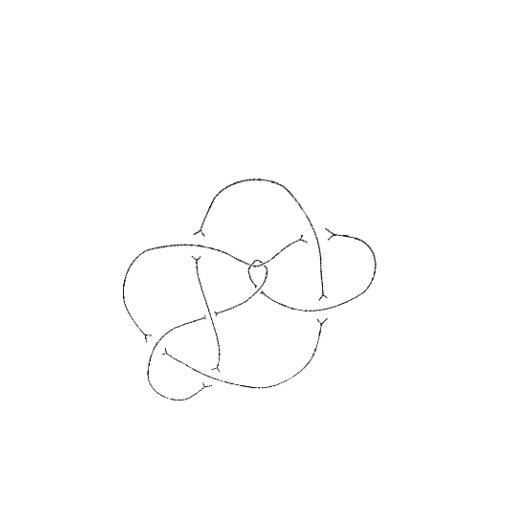
Crossing number: 9